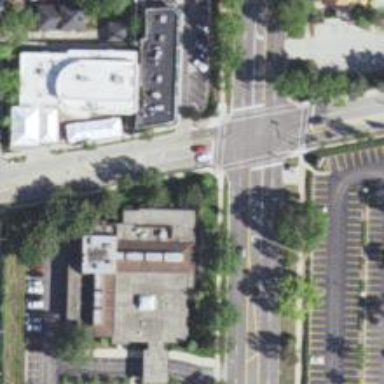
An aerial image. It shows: Footway with marked crossing lines.